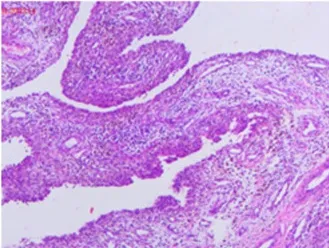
(C, D) Histology of the excised synovial tissue presenting characteristic PVNS features (immunocytochemistry CD68-positive).
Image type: pathology (h&e)